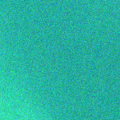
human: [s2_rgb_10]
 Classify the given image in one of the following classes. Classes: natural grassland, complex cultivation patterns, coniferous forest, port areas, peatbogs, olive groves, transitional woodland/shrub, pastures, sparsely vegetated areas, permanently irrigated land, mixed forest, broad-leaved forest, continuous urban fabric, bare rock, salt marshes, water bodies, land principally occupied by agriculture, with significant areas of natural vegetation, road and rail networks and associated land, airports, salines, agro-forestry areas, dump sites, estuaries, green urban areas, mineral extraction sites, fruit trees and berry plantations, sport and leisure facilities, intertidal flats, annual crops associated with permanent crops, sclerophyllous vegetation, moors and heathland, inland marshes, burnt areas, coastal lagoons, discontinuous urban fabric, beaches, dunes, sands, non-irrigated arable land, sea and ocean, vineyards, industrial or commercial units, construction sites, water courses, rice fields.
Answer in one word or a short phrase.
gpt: sea and ocean